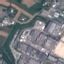
Land use / land cover class: Industrial